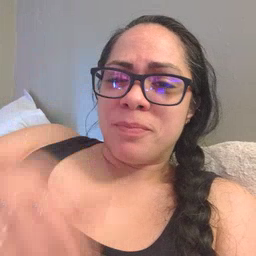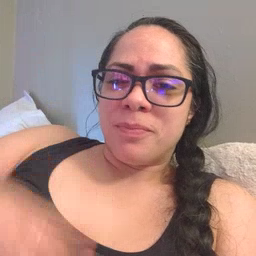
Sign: mom